Question: Below is an image of the sections I'm talking about:

What I'm doing is very similar to eBay:
1) a form at the top for "search terms" and then a category.
2) filters on the left that a user can click to refine the search even further.
3) sorting those results.
I played with eBay a bit and it looks to me like they are posting back every time a filter (box on the left) is clicked, or when they sort the results. Do they then store a copy of all the "settings" used to display the page in the form and use that to post back on a submit click?
How can I emulate this functionality? I don't like the idea of wrapping an entire page in a 'form' element... it seems dirty. Should I use jQuery to collect all of the user input and then somehow pass it along?
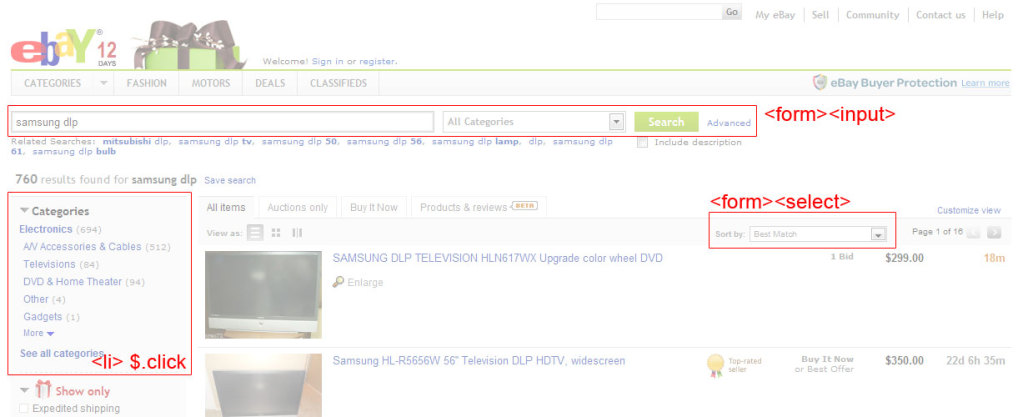
Answer: I've decided that the best solution is to use jQuery Ajax. Otherwise, I'd have to make sure that every peice of user input is a 'form' element and wrap the entire page in a 'form' tag.